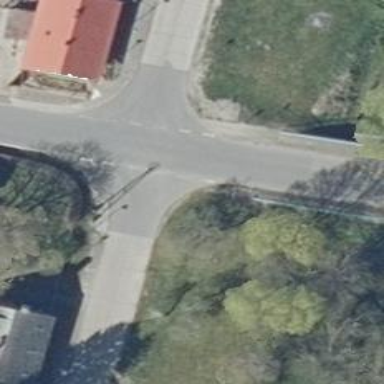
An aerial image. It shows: Unclassified road with asphalt surface.